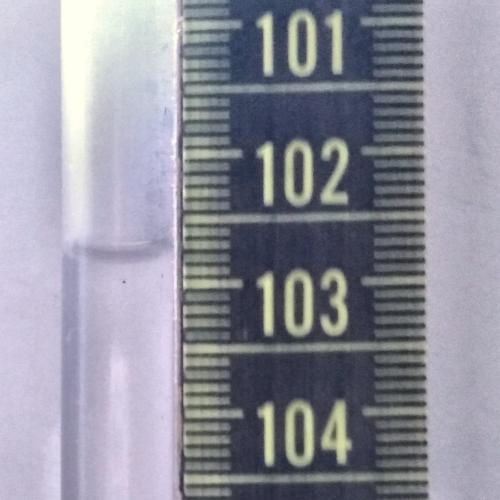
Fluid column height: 102.7 cm